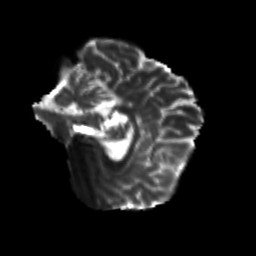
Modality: T2w
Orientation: sagittal
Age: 23
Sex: female
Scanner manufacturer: siemens
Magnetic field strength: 3 T
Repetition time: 3.5 s
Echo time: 0.125 s